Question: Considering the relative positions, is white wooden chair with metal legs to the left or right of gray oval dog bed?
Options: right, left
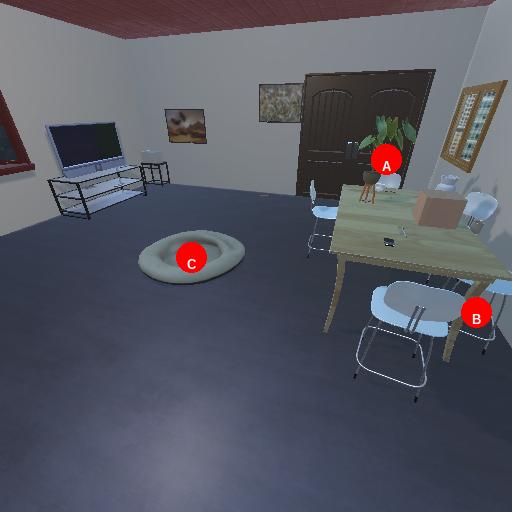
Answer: right